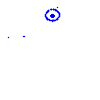
Particle: proton